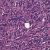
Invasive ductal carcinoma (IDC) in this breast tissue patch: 1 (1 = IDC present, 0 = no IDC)